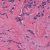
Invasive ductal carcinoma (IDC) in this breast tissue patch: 1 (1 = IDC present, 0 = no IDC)